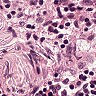
Metastatic tissue present: no